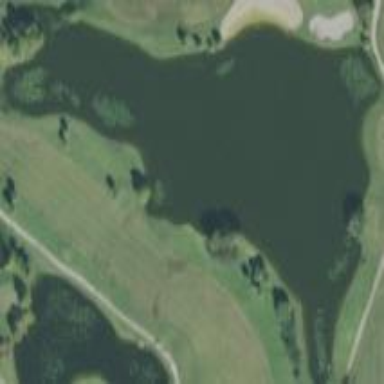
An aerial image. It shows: Picturesque scene of golf course with lateral water hazard.